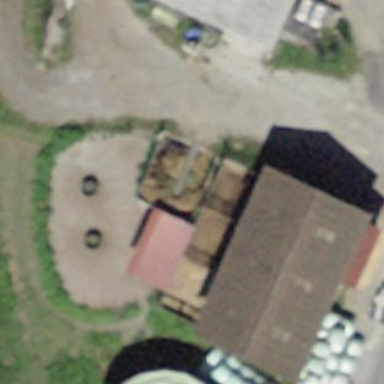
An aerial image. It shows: Farm auxiliary building.